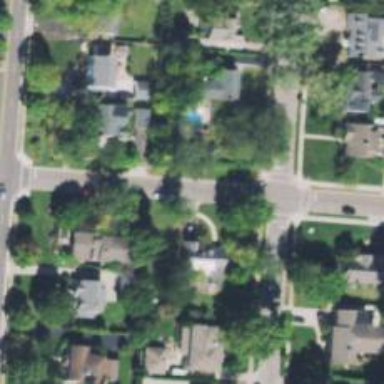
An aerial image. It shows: Residential driveway designated as service road.